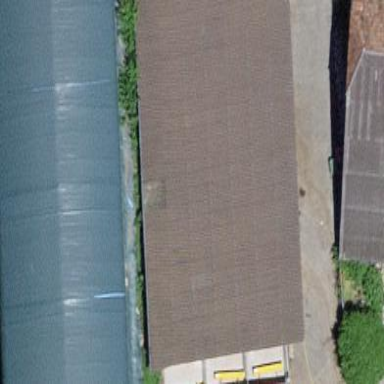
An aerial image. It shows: Rural barn.